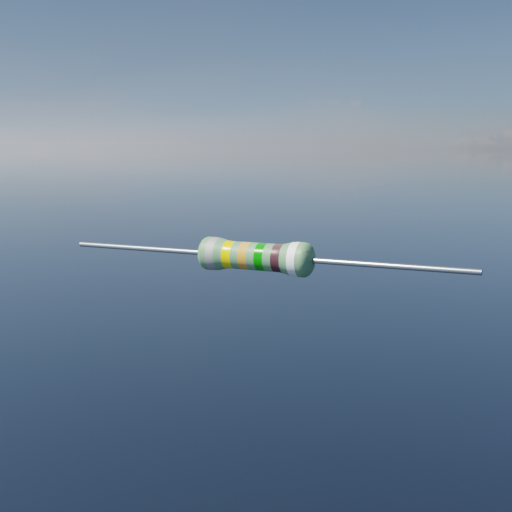
Resistor colour bands (in order): silver, yellow, gold, green, brown, white